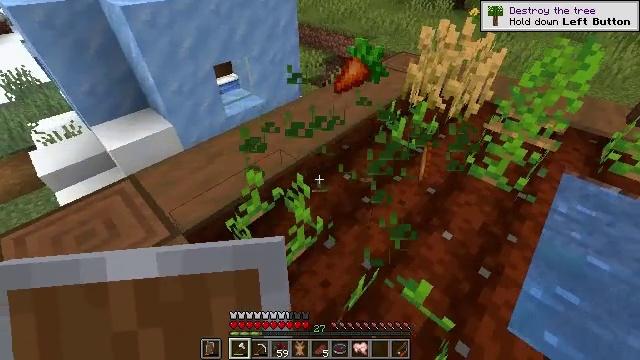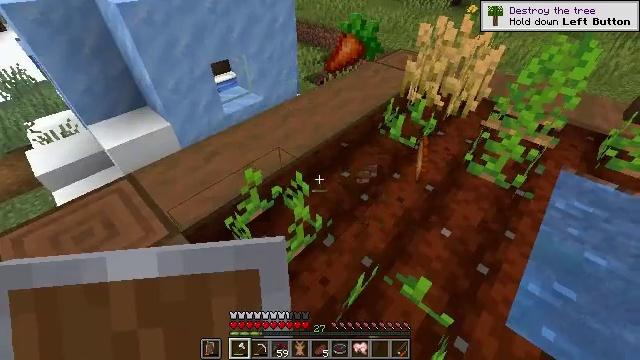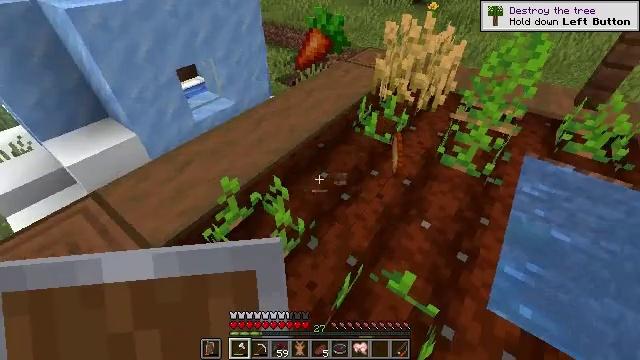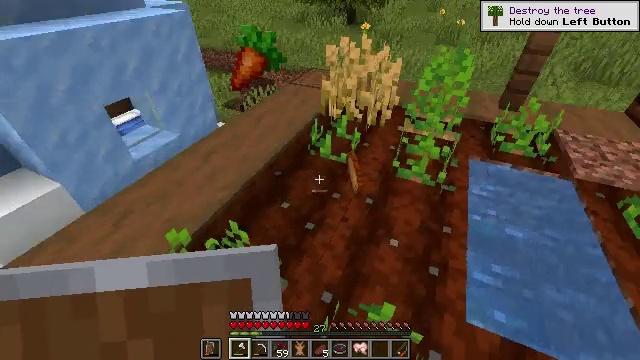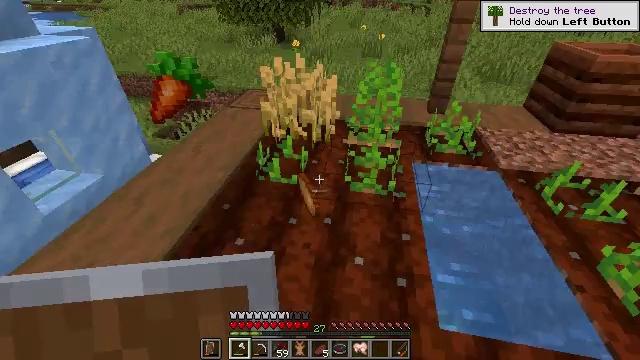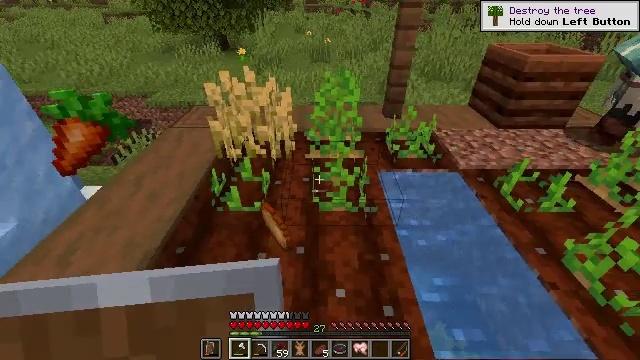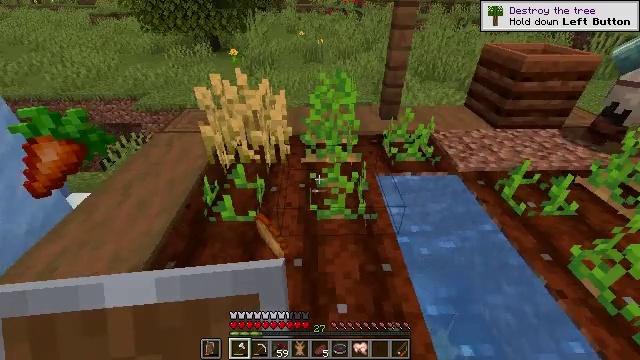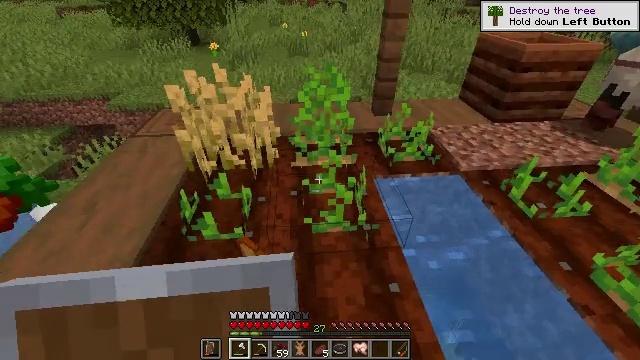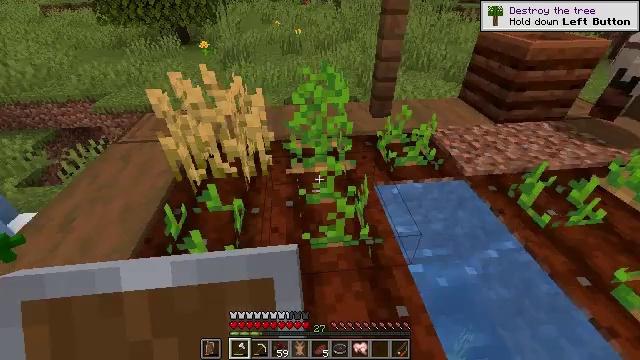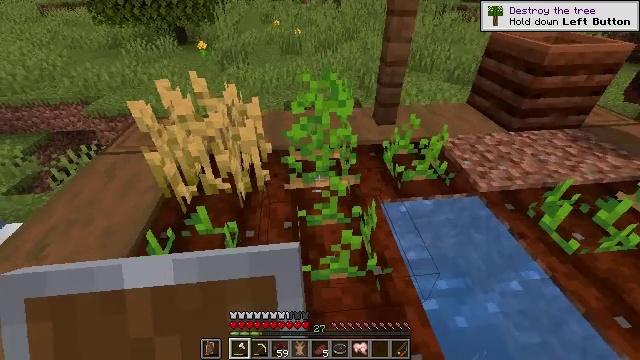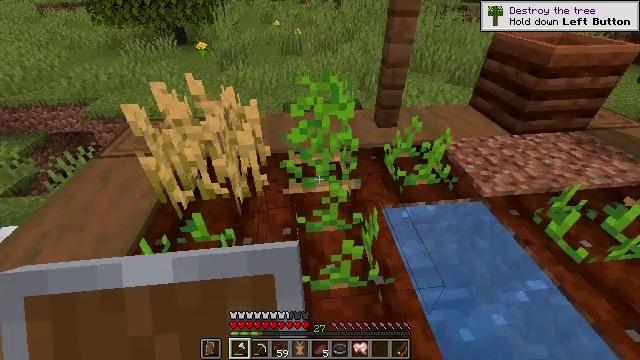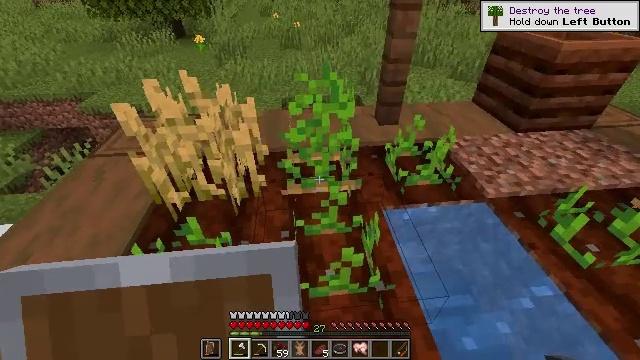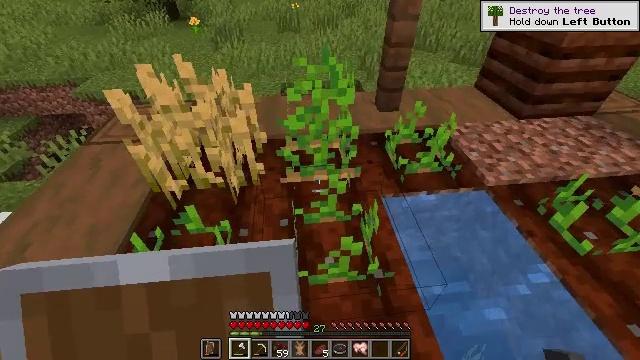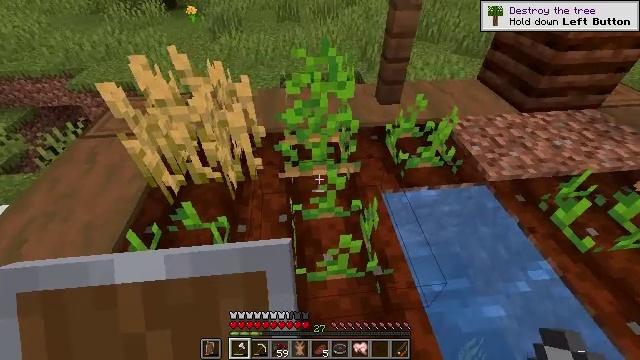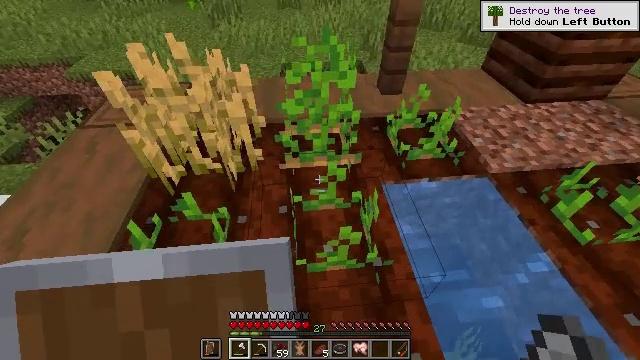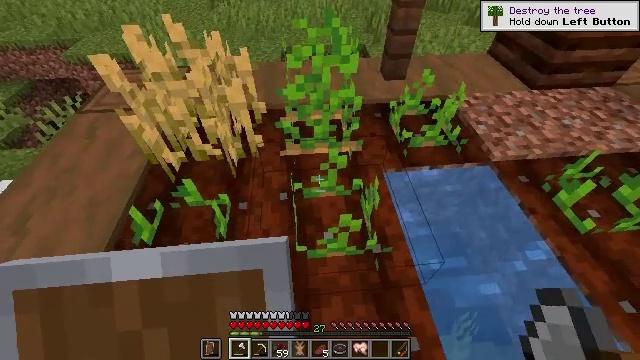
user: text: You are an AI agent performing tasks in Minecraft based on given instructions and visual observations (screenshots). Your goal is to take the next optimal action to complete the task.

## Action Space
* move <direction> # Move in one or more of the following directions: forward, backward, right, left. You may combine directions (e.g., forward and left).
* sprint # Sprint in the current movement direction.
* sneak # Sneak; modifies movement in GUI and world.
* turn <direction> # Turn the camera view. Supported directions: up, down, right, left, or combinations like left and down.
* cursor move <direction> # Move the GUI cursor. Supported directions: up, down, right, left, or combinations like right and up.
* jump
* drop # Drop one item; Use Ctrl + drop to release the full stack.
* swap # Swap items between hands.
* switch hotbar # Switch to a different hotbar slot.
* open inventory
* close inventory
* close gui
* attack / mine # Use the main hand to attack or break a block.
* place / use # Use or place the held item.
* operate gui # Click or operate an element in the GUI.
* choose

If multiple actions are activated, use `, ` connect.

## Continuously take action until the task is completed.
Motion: motion action
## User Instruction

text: Collect potatoes from the garden.
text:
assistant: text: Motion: no_op
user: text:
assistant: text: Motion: move forward, turn right
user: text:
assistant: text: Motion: move forward, turn right and up
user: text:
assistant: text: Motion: move forward, turn right and up
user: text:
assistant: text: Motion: move forward, turn right
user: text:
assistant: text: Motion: move forward, turn right
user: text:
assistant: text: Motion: move forward, turn right and down
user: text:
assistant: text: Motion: move forward, turn right
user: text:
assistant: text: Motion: move forward
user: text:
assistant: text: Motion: no_op
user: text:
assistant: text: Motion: turn down
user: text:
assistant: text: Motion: turn down
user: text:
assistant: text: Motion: turn down
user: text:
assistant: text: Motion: turn down
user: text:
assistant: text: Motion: turn down
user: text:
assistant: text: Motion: turn down
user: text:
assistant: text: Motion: no_op
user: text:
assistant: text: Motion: turn up
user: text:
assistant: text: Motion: turn left and up
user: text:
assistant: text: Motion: attack / mine
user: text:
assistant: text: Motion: attack / mine
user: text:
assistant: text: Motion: attack / mine
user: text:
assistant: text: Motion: move forward
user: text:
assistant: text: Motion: move forward
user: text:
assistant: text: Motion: no_op